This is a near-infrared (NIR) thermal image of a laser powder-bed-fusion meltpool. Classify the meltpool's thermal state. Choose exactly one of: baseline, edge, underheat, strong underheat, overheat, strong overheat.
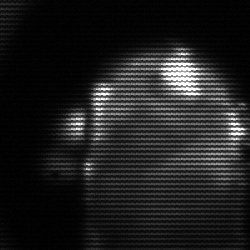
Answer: baseline